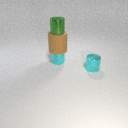
small cyan metal cylinder below large brown rubber cylinder